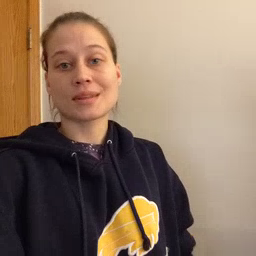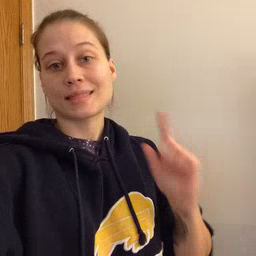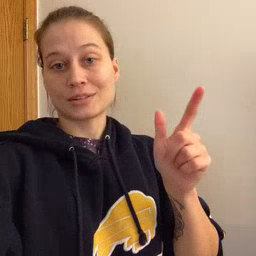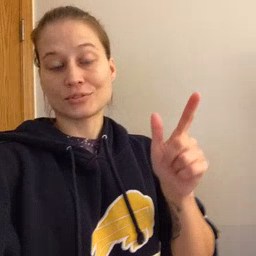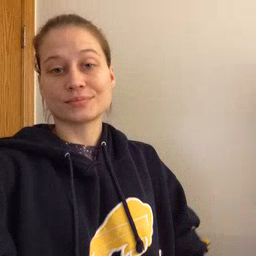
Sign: later